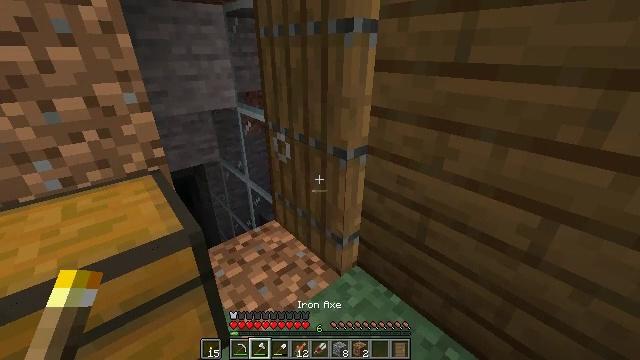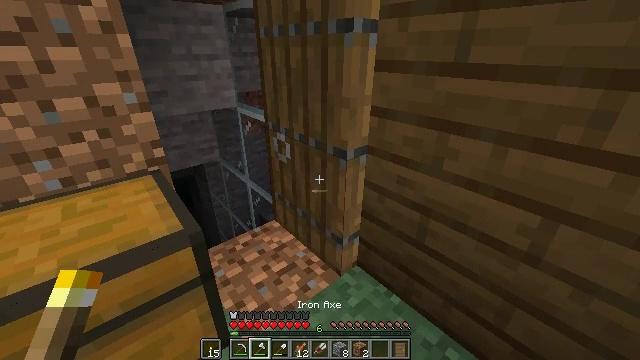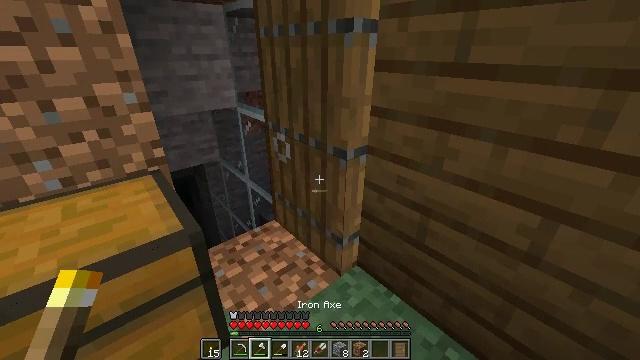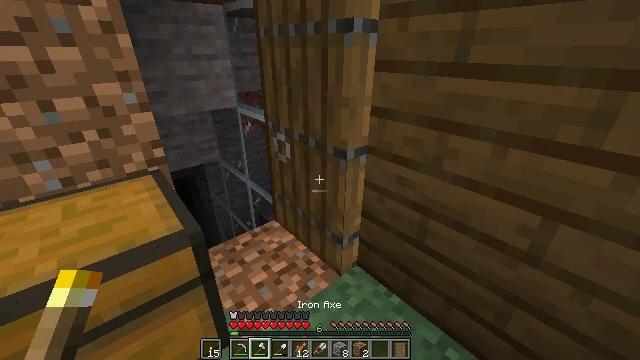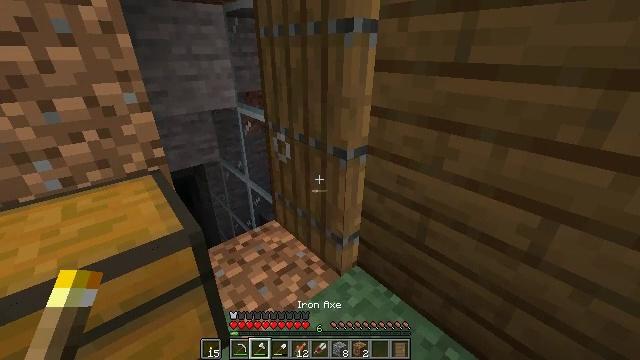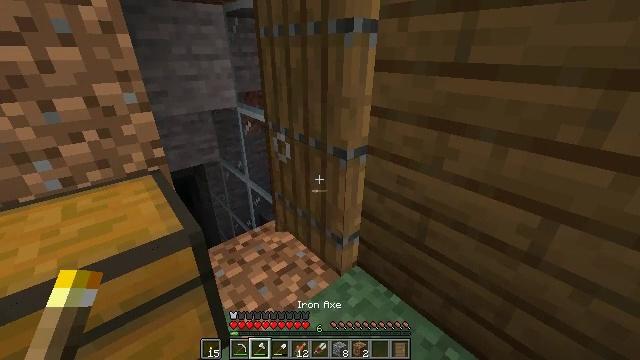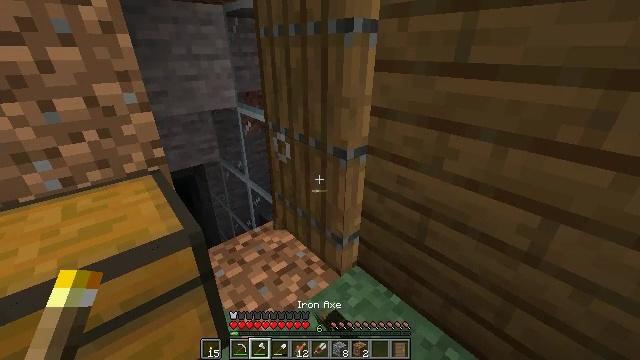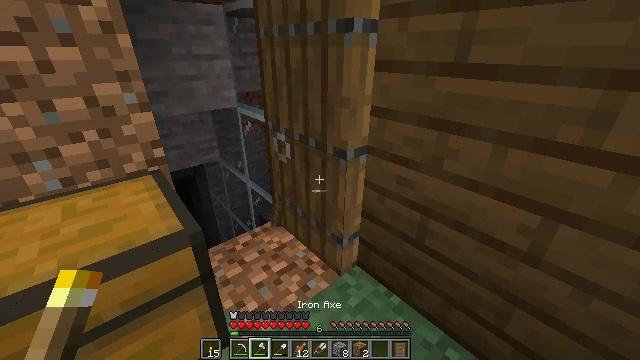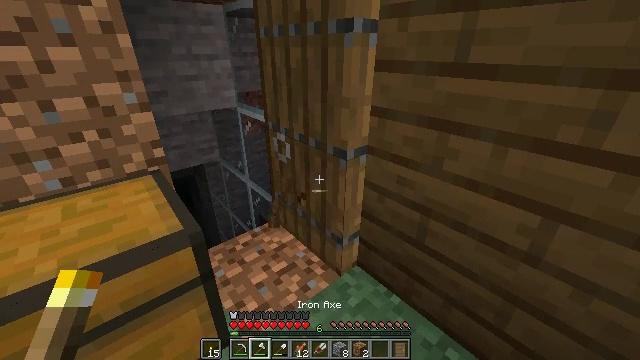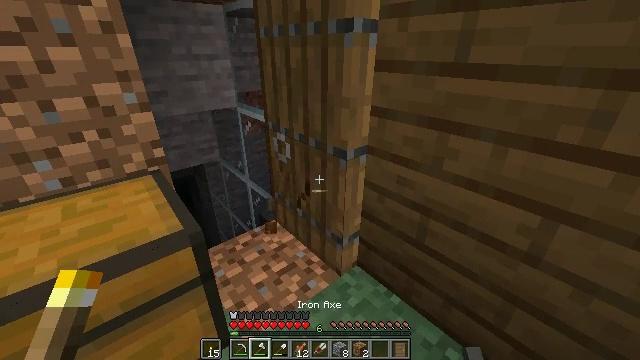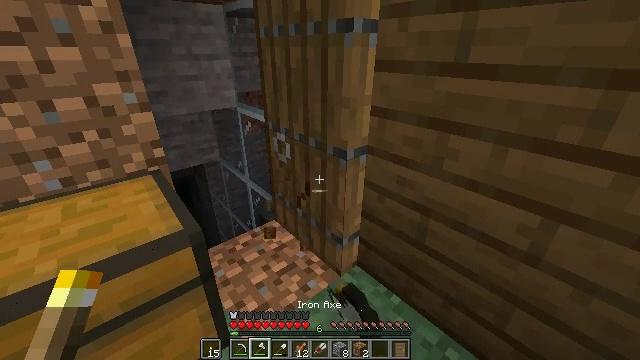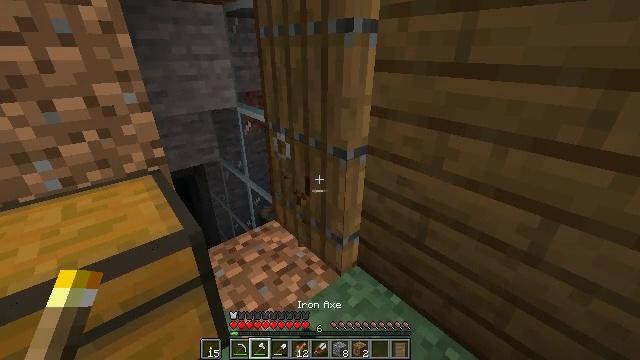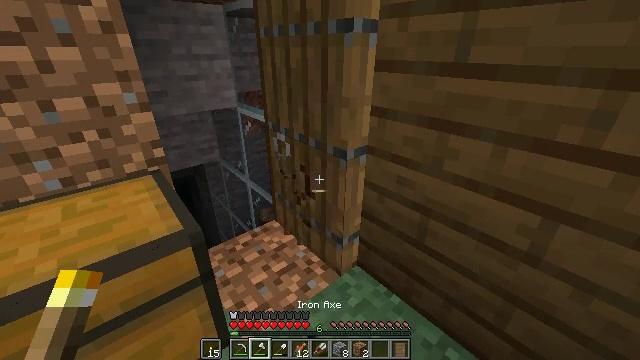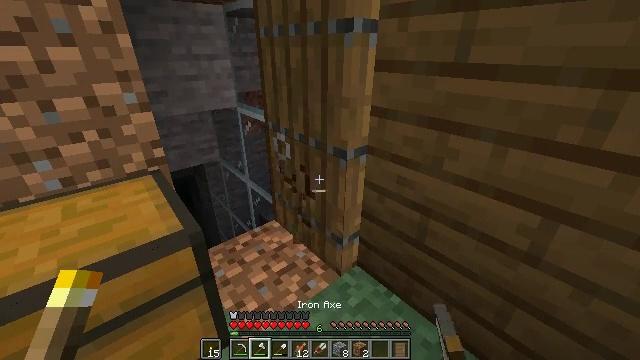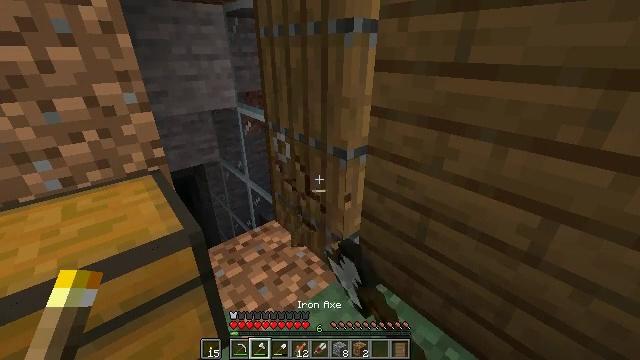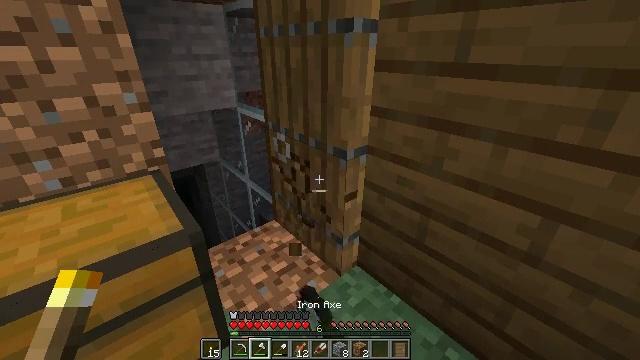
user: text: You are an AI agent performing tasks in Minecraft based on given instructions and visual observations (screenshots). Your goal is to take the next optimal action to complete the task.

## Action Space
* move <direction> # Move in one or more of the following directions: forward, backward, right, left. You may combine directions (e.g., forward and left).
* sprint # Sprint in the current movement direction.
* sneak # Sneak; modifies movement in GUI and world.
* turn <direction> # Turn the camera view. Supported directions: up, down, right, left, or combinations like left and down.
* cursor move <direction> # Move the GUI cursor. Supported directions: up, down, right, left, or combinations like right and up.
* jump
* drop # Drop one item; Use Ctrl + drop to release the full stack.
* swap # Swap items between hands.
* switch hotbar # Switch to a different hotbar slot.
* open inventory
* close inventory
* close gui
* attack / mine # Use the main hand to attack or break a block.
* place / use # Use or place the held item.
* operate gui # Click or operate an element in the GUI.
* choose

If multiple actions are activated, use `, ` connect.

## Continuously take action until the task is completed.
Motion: motion action
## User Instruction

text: Attack the spruce door to gather it.
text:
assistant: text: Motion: no_op
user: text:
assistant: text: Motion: no_op
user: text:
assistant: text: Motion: no_op
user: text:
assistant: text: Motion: no_op
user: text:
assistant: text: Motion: attack / mine
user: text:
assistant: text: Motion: attack / mine
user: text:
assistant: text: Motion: attack / mine
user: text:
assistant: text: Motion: attack / mine
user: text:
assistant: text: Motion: attack / mine
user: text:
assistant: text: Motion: attack / mine
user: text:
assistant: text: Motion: attack / mine
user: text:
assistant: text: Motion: attack / mine
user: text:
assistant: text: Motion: attack / mine
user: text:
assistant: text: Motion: attack / mine
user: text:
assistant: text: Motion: attack / mine
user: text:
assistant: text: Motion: attack / mine
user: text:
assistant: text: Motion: attack / mine
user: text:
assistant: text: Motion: attack / mine
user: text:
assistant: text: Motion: attack / mine
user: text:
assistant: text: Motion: attack / mine
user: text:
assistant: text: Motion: attack / mine
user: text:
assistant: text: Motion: attack / mine
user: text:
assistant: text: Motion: attack / mine
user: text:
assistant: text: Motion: attack / mine
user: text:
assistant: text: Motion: attack / mine
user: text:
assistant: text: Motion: attack / mine